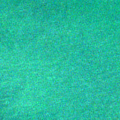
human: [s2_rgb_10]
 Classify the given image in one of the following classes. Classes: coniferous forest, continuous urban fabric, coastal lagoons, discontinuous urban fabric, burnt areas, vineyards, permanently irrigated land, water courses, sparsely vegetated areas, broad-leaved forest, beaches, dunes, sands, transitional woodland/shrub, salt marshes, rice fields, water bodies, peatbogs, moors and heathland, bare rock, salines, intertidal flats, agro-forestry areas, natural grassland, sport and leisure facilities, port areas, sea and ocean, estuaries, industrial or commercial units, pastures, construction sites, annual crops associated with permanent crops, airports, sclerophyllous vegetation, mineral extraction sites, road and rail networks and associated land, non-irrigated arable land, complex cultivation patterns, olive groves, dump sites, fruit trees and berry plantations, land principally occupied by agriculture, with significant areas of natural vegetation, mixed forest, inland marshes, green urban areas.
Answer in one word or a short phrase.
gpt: sea and ocean